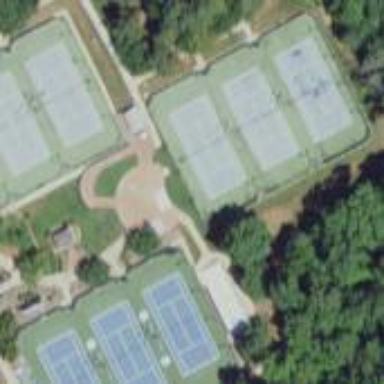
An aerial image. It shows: Tennis court on pitch.